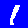
Digit: 1